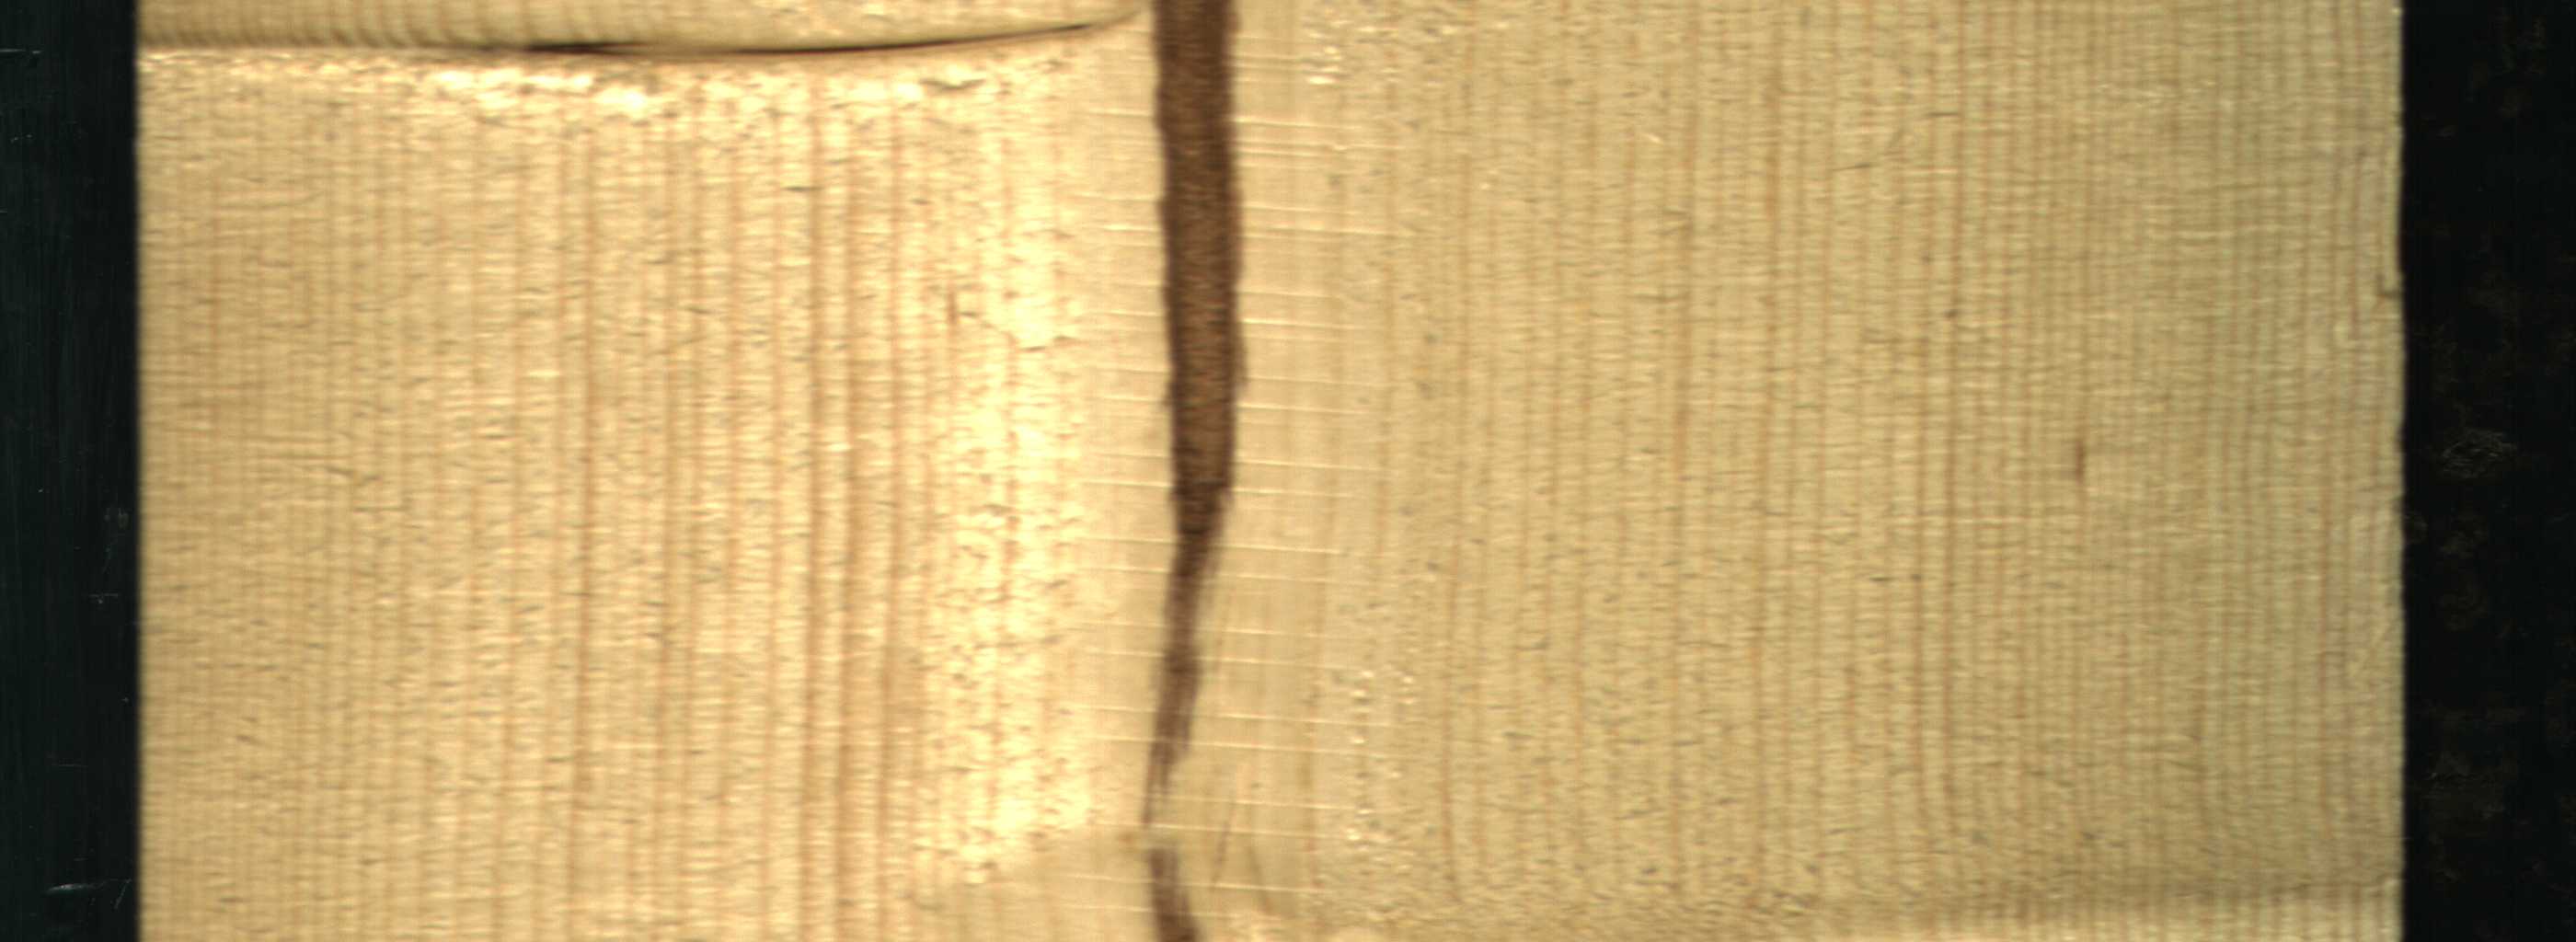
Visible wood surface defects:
Marrow
Marrow
Dead_Knot